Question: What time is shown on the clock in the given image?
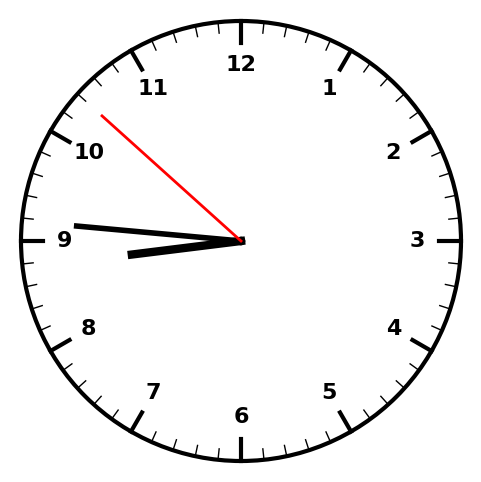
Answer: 08:45:52